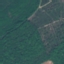
Label: Forest